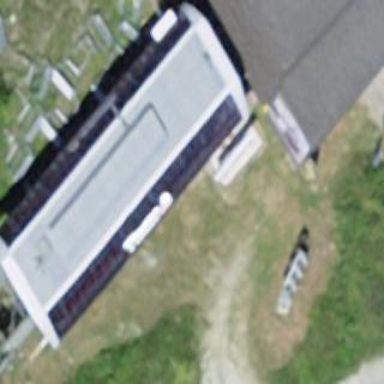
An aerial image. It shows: View of roof of building.